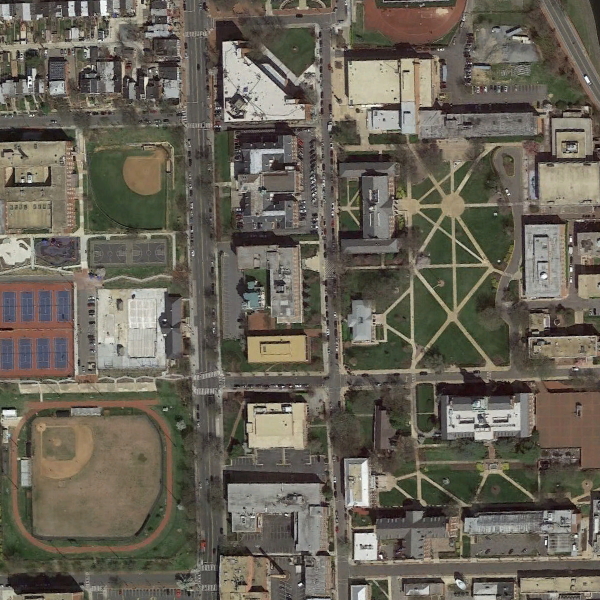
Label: School